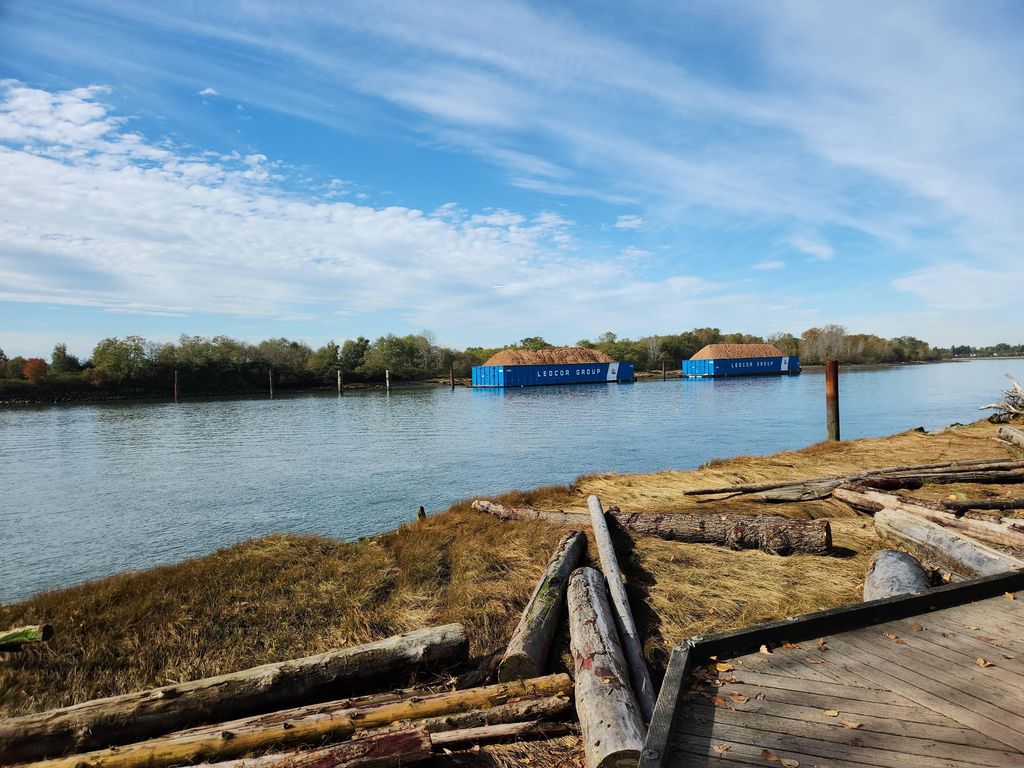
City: vancouver